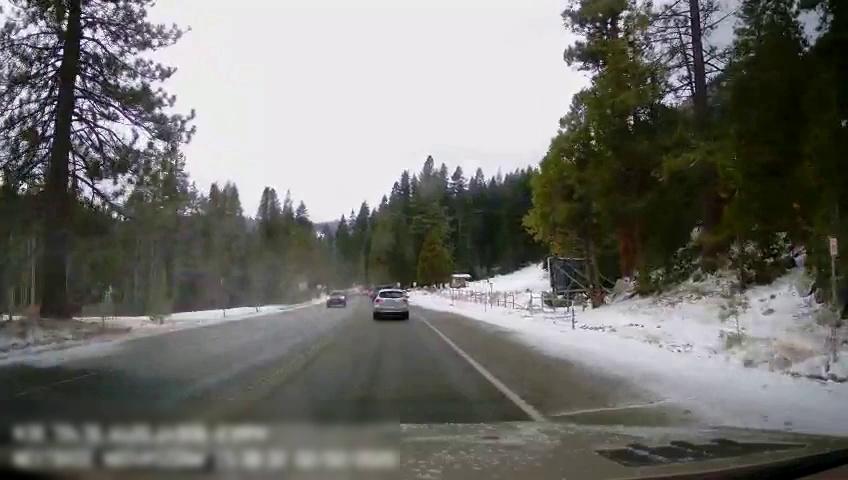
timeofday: Day
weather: Snowy
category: Drivable Space
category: Vehicles | Truck
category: Vehicles | SUV
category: Vehicles | SUV
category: Lanes | Current Lane
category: Lanes | Opposite Lane
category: Traffic | Signs